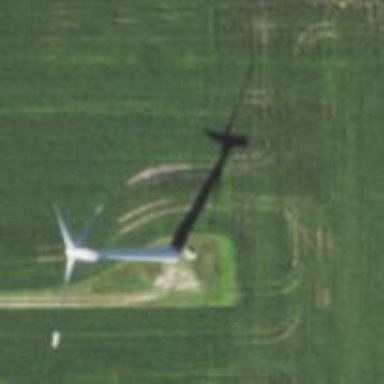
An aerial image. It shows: Wind generator using wind turbines of horizontal axis.